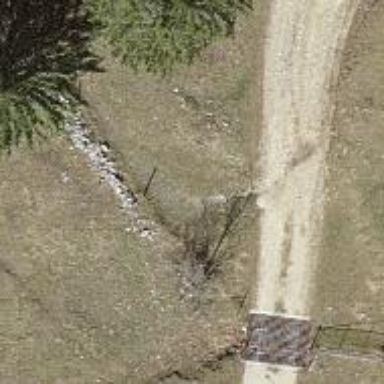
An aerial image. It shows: Dry stone wall barrier.